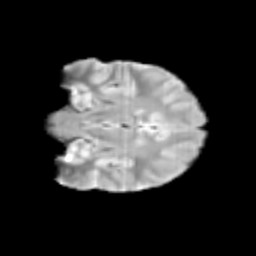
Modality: T2w
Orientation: coronal
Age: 13
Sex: male
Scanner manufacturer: siemens
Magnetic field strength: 3 T
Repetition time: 3.8 s
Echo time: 0.07 s